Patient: sex M, age 68
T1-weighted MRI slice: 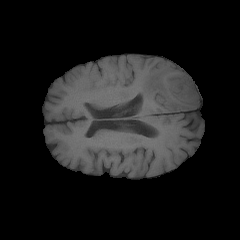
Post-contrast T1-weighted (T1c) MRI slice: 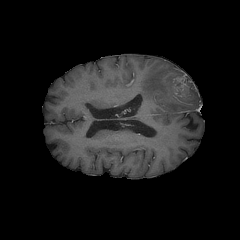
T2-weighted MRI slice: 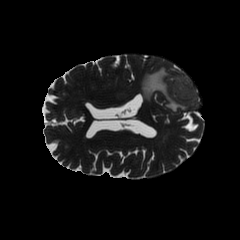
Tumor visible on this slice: yes
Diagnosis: Glioblastoma, IDH-wildtype
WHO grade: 4